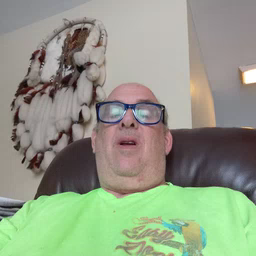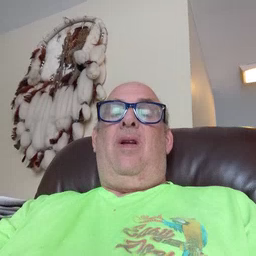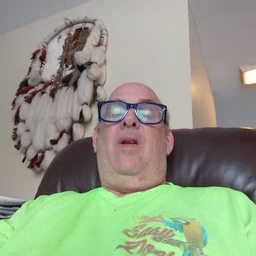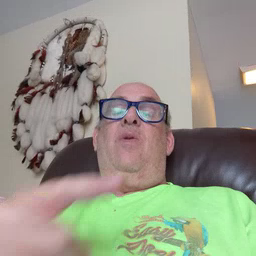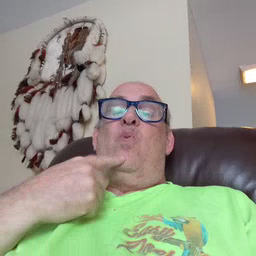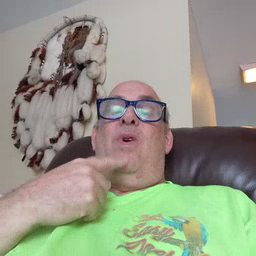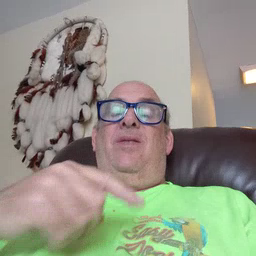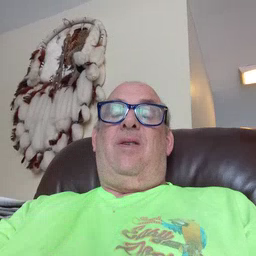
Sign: red